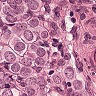
Metastatic tissue present: yes